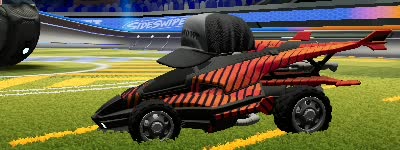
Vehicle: aftershock